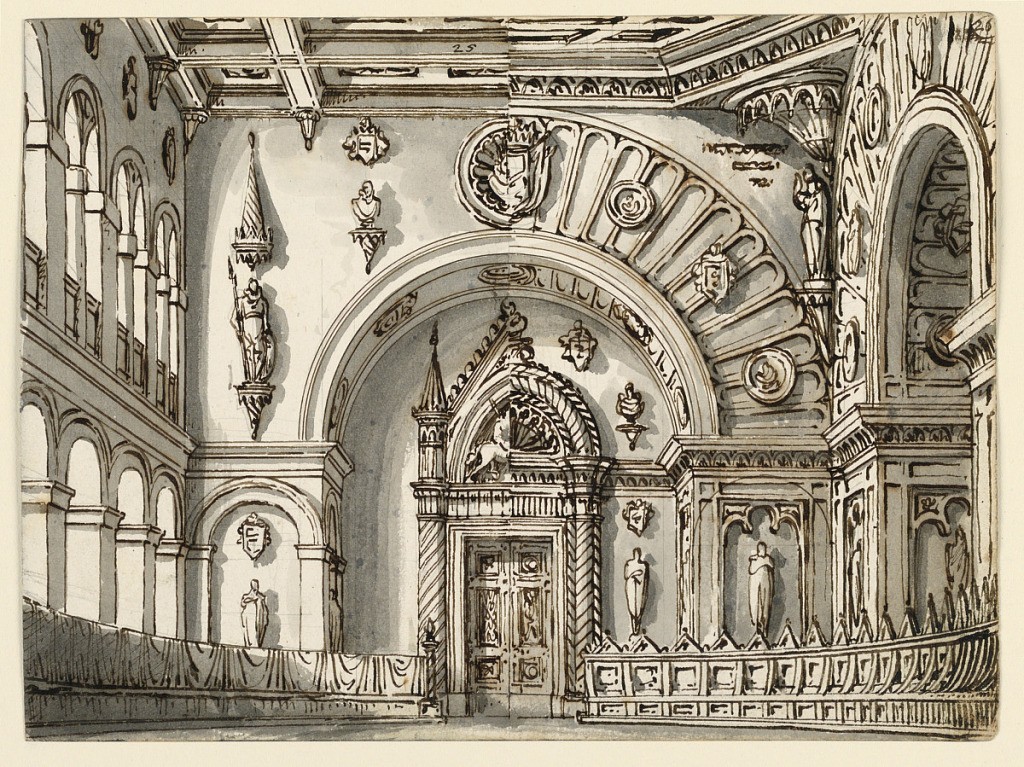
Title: Stage Design, Council Room in Two Gothic Styles
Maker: Romolo Achille Liverani, Italian, 1809 - 1872
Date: early 19th century
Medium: Pen and brown ink, brush and gray wash, graphite on wove paper
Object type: Drawing
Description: Horizontal rectangle. Interior of Gothic council room in two versions with rows of seats on either side.